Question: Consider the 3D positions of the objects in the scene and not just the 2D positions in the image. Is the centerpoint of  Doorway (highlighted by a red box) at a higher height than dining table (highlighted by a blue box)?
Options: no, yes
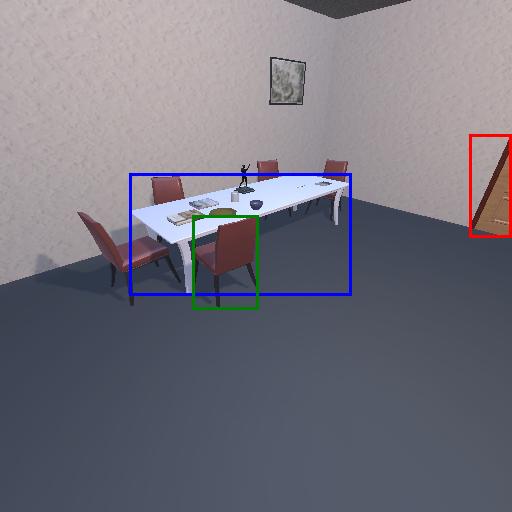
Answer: no